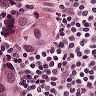
Metastatic tissue present: yes